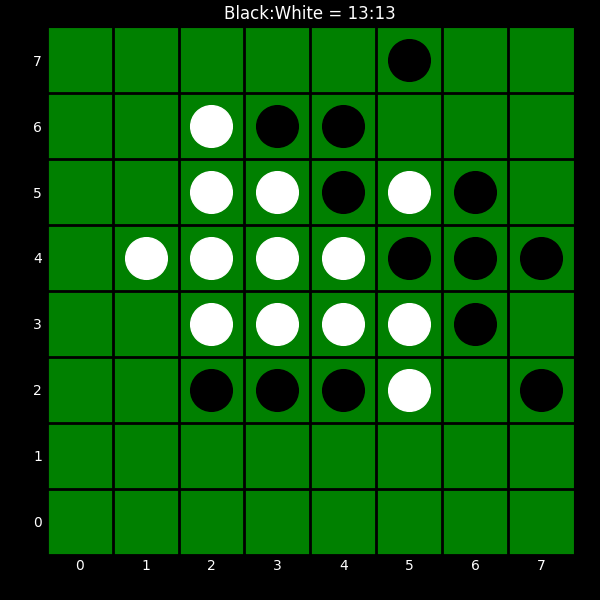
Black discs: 13
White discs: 13